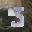
Label: 5